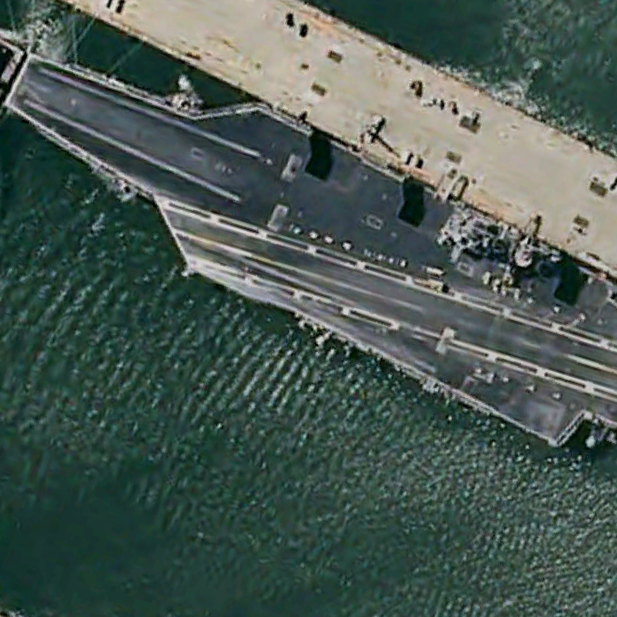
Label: Nimitz-class_aircraft_carrier